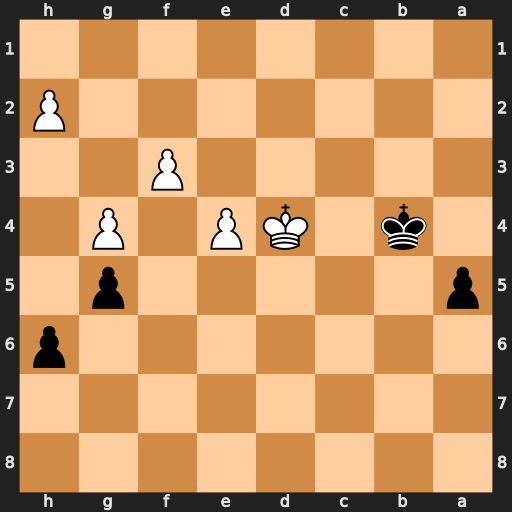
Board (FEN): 8/8/7p/p5p1/1k1KP1P1/5P2/7P/8
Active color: b
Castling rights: -
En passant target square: -
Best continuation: a4 Kd3 Kb3 Ke2 a3